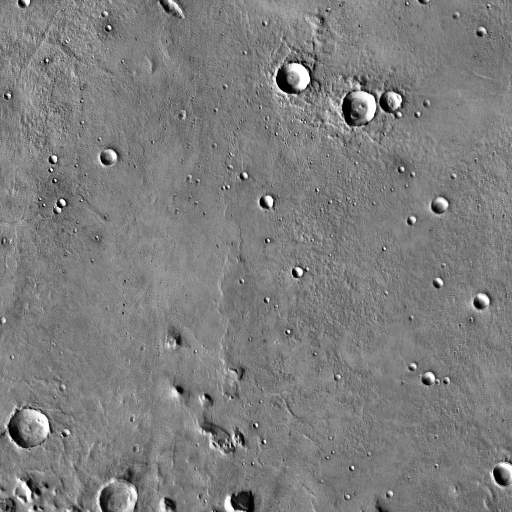
Crater classes present: Background, Other, Layered, Secondary